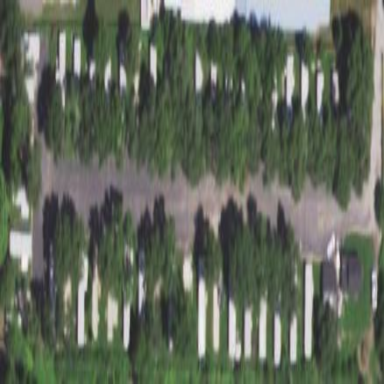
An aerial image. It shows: Residential area known as trailer park.